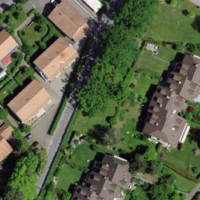
EUNIS habitat code: 55
Species observed at this site:
Ophrys apifera